Field crop: maize
Growth stage: 2
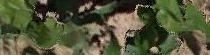
Species: maize